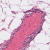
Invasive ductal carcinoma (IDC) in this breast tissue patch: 0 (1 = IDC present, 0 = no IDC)